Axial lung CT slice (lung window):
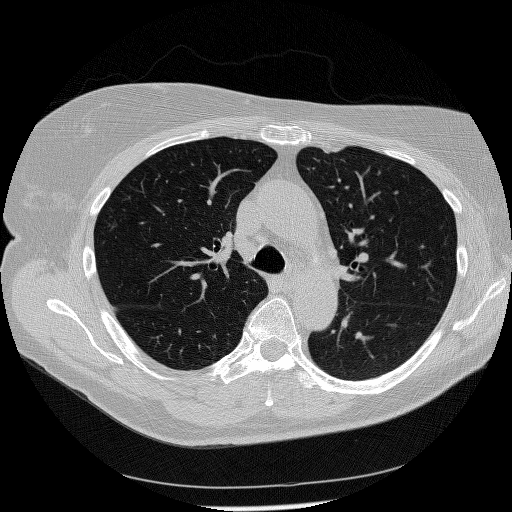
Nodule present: no